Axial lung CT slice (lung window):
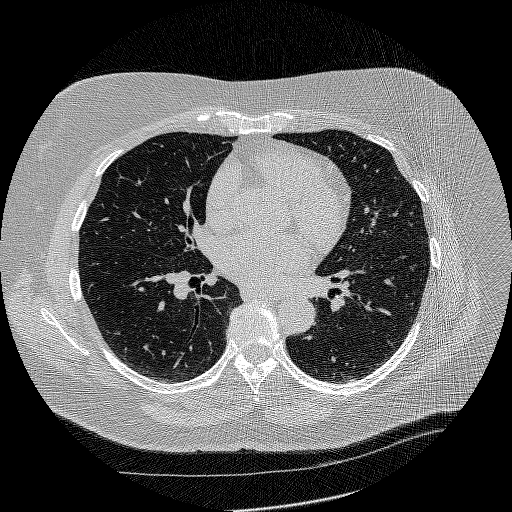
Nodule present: no